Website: walmart
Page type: address-validator
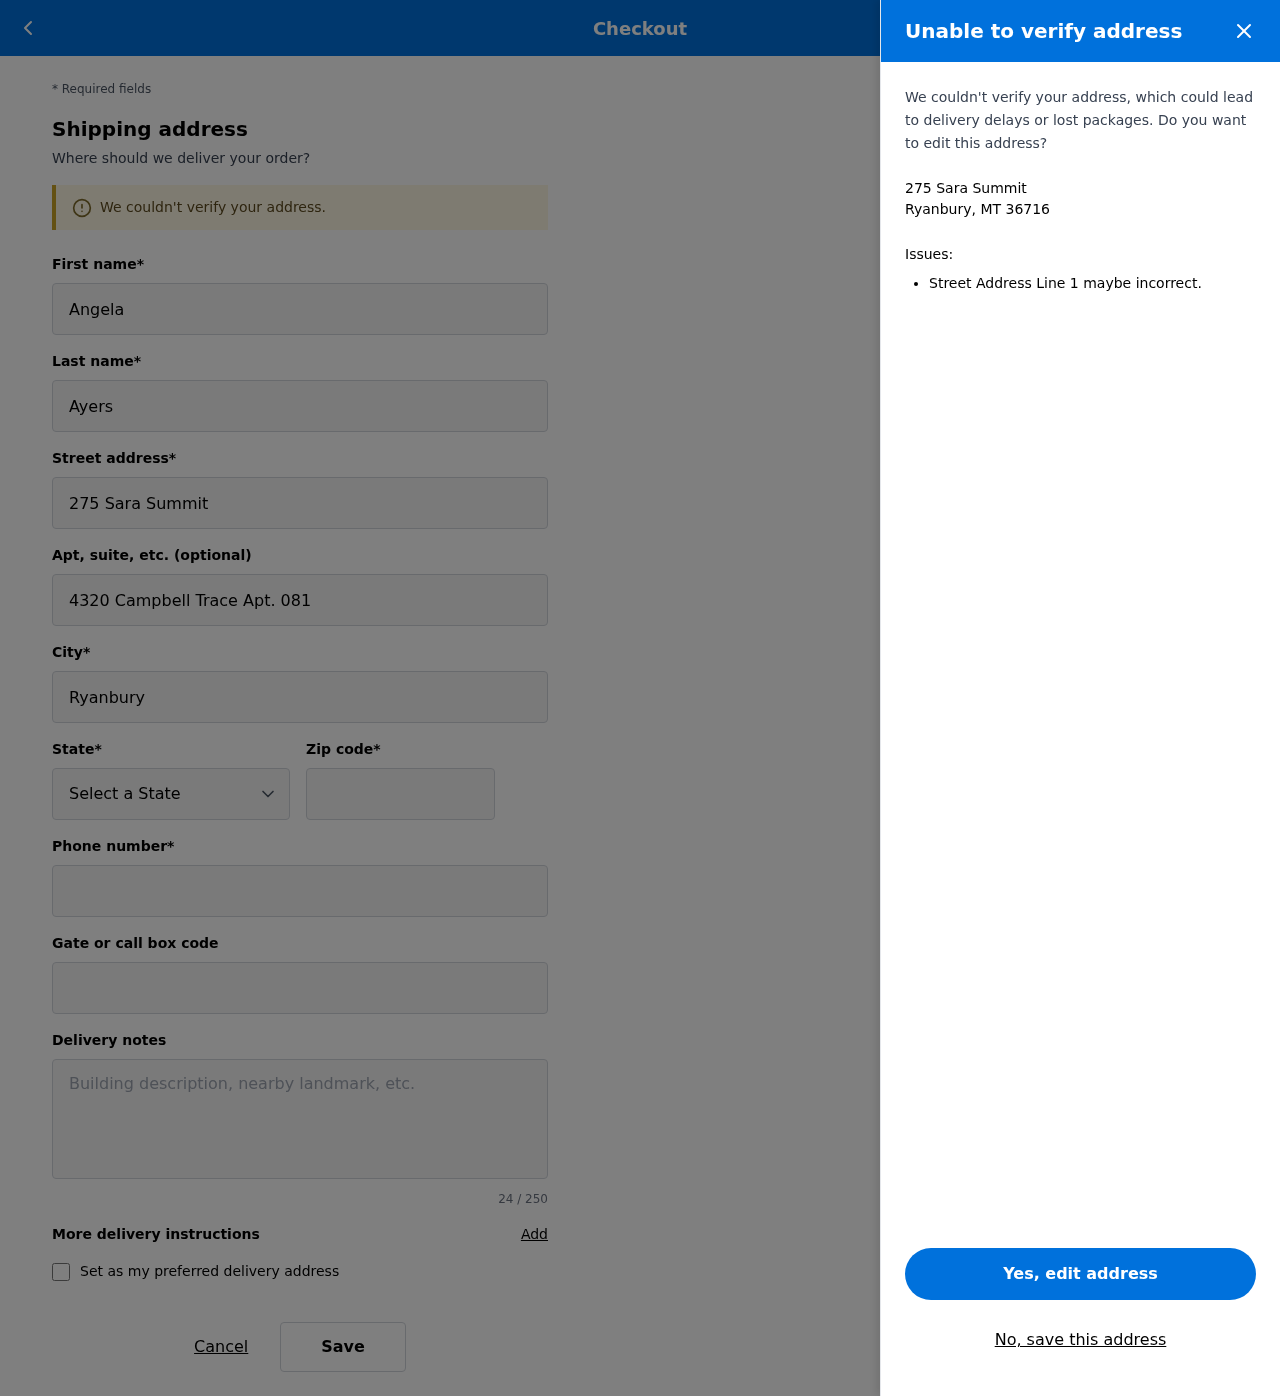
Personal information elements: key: PII_CITY_STATE_ZIP
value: Ryanbury, MT 36716
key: PII_DELIVERY_INSTRUCTIONS
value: Place behind screen door
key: PII_STATE_ABBR
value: MT
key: PII_STREET
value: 275 Sara Summit
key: PII_FIRSTNAME
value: Angela
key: PII_LASTNAME
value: Ayers
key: PII_STREET2
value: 4320 Campbell Trace Apt. 081
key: PII_CITY
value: Ryanbury
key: PII_POSTCODE
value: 36716
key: PII_PHONE
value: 9796964318
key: PII_SECURITY_CODE
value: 58FG